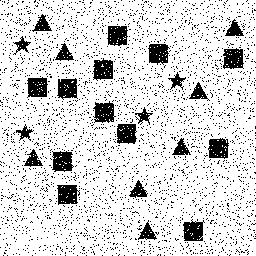
Squares: 12
Triangles: 8
Stars: 4
Total shapes: 24